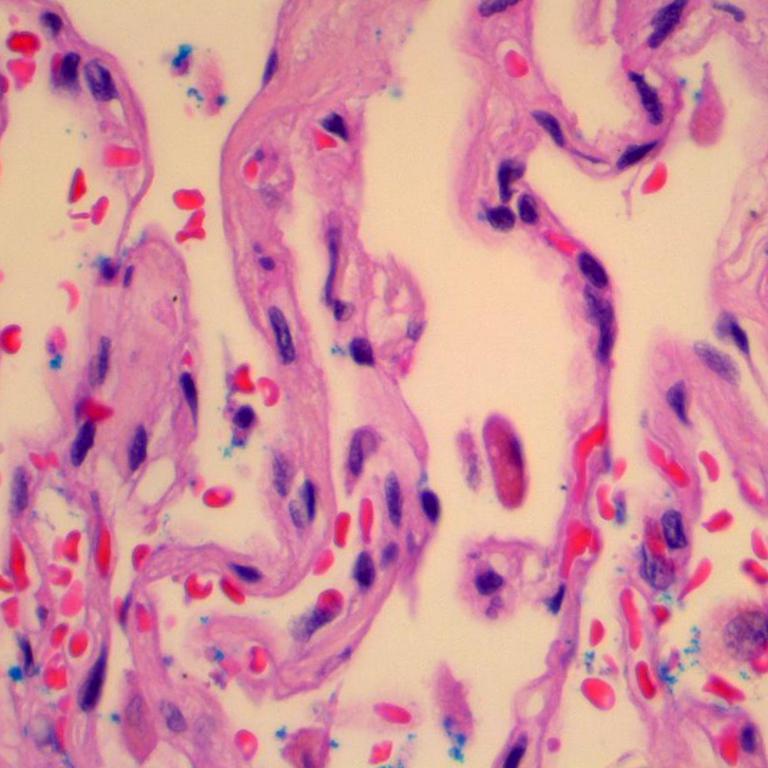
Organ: lung
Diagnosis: benign